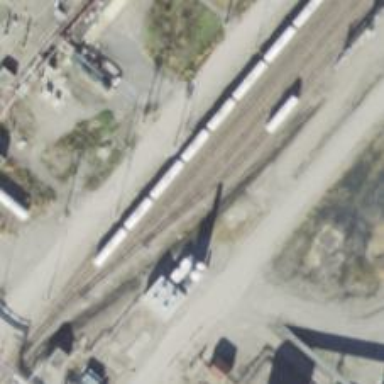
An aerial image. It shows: Railway spur service.